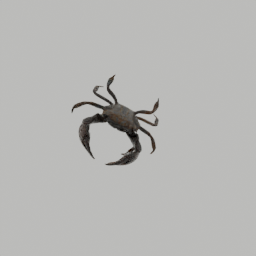
Label: animals